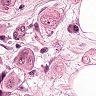
Metastatic tissue present: yes